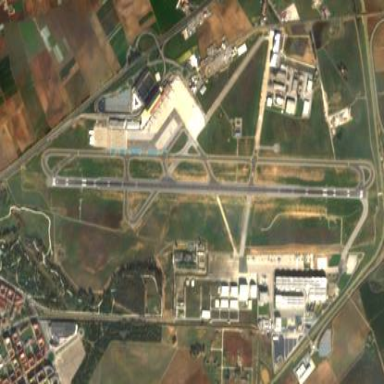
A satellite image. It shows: International airport.